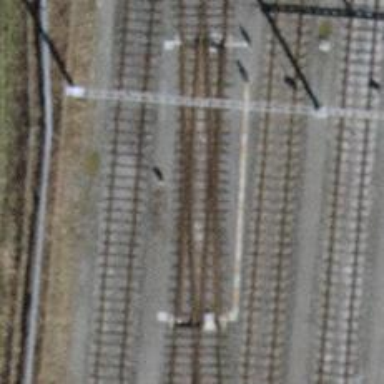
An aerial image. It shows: Railway switch.